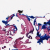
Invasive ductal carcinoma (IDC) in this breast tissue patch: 0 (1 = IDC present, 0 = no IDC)